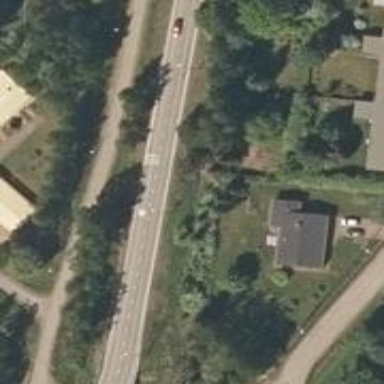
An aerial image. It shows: Secondary road with asphalt surface. There is separate sidewalk and cycle track along the road.